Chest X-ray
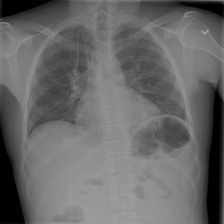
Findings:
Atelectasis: negative
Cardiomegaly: positive
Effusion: negative
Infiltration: positive
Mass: negative
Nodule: negative
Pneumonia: negative
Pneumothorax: negative
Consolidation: negative
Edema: negative
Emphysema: negative
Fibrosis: negative
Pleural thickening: negative
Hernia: negative